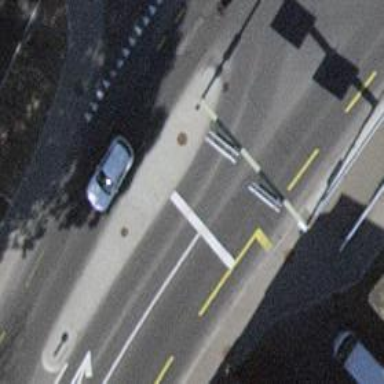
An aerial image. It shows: Road with traffic signals.